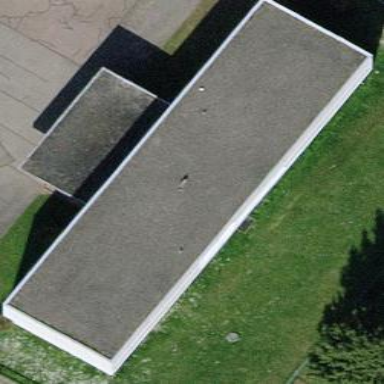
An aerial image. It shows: School building.